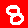
Digit: 8